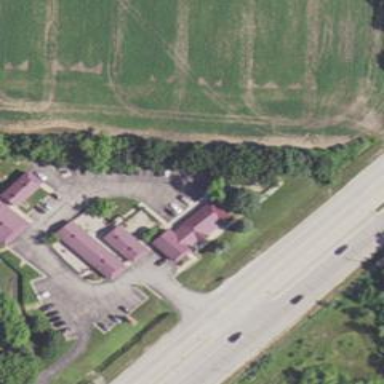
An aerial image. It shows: Veterinary facility.